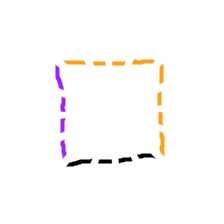
Shape: square